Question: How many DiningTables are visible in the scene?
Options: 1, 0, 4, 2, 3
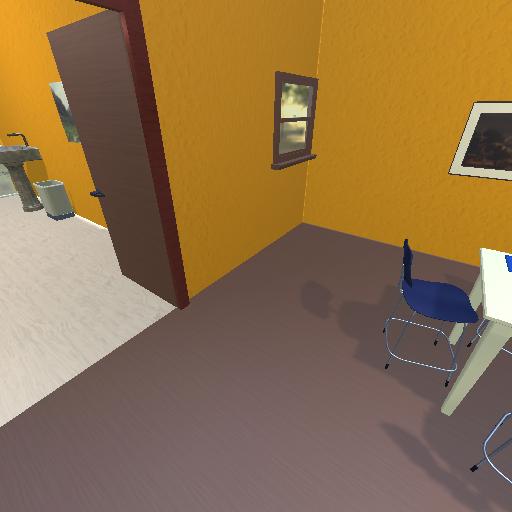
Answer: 1